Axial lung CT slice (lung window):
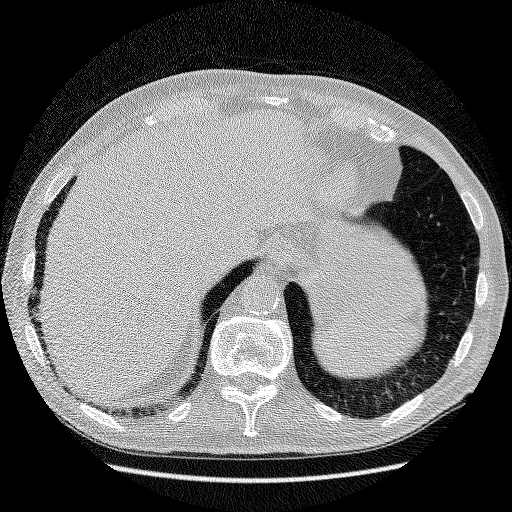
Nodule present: no